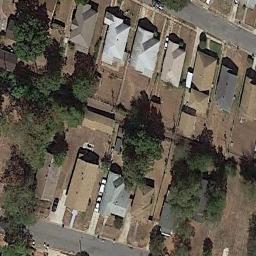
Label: medium_residential